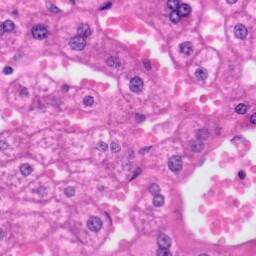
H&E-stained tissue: Liver